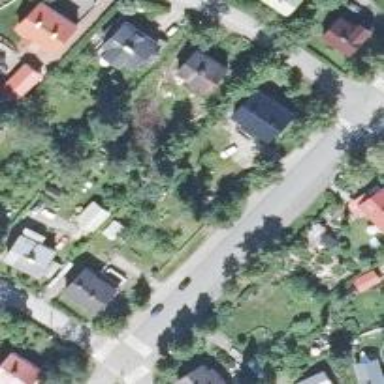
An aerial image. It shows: Residential area.